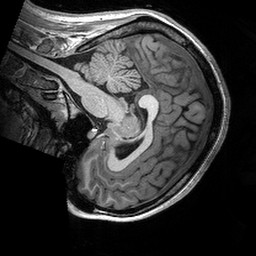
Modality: T1w
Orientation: sagittal
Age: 25
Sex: female
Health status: healthy
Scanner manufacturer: siemens
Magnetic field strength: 3 T
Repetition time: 2.53 s
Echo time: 0.00288 s